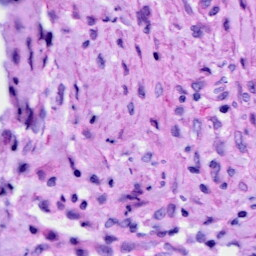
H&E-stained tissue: Ovarian